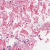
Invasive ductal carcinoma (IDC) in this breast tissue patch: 0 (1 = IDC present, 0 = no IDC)